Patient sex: M
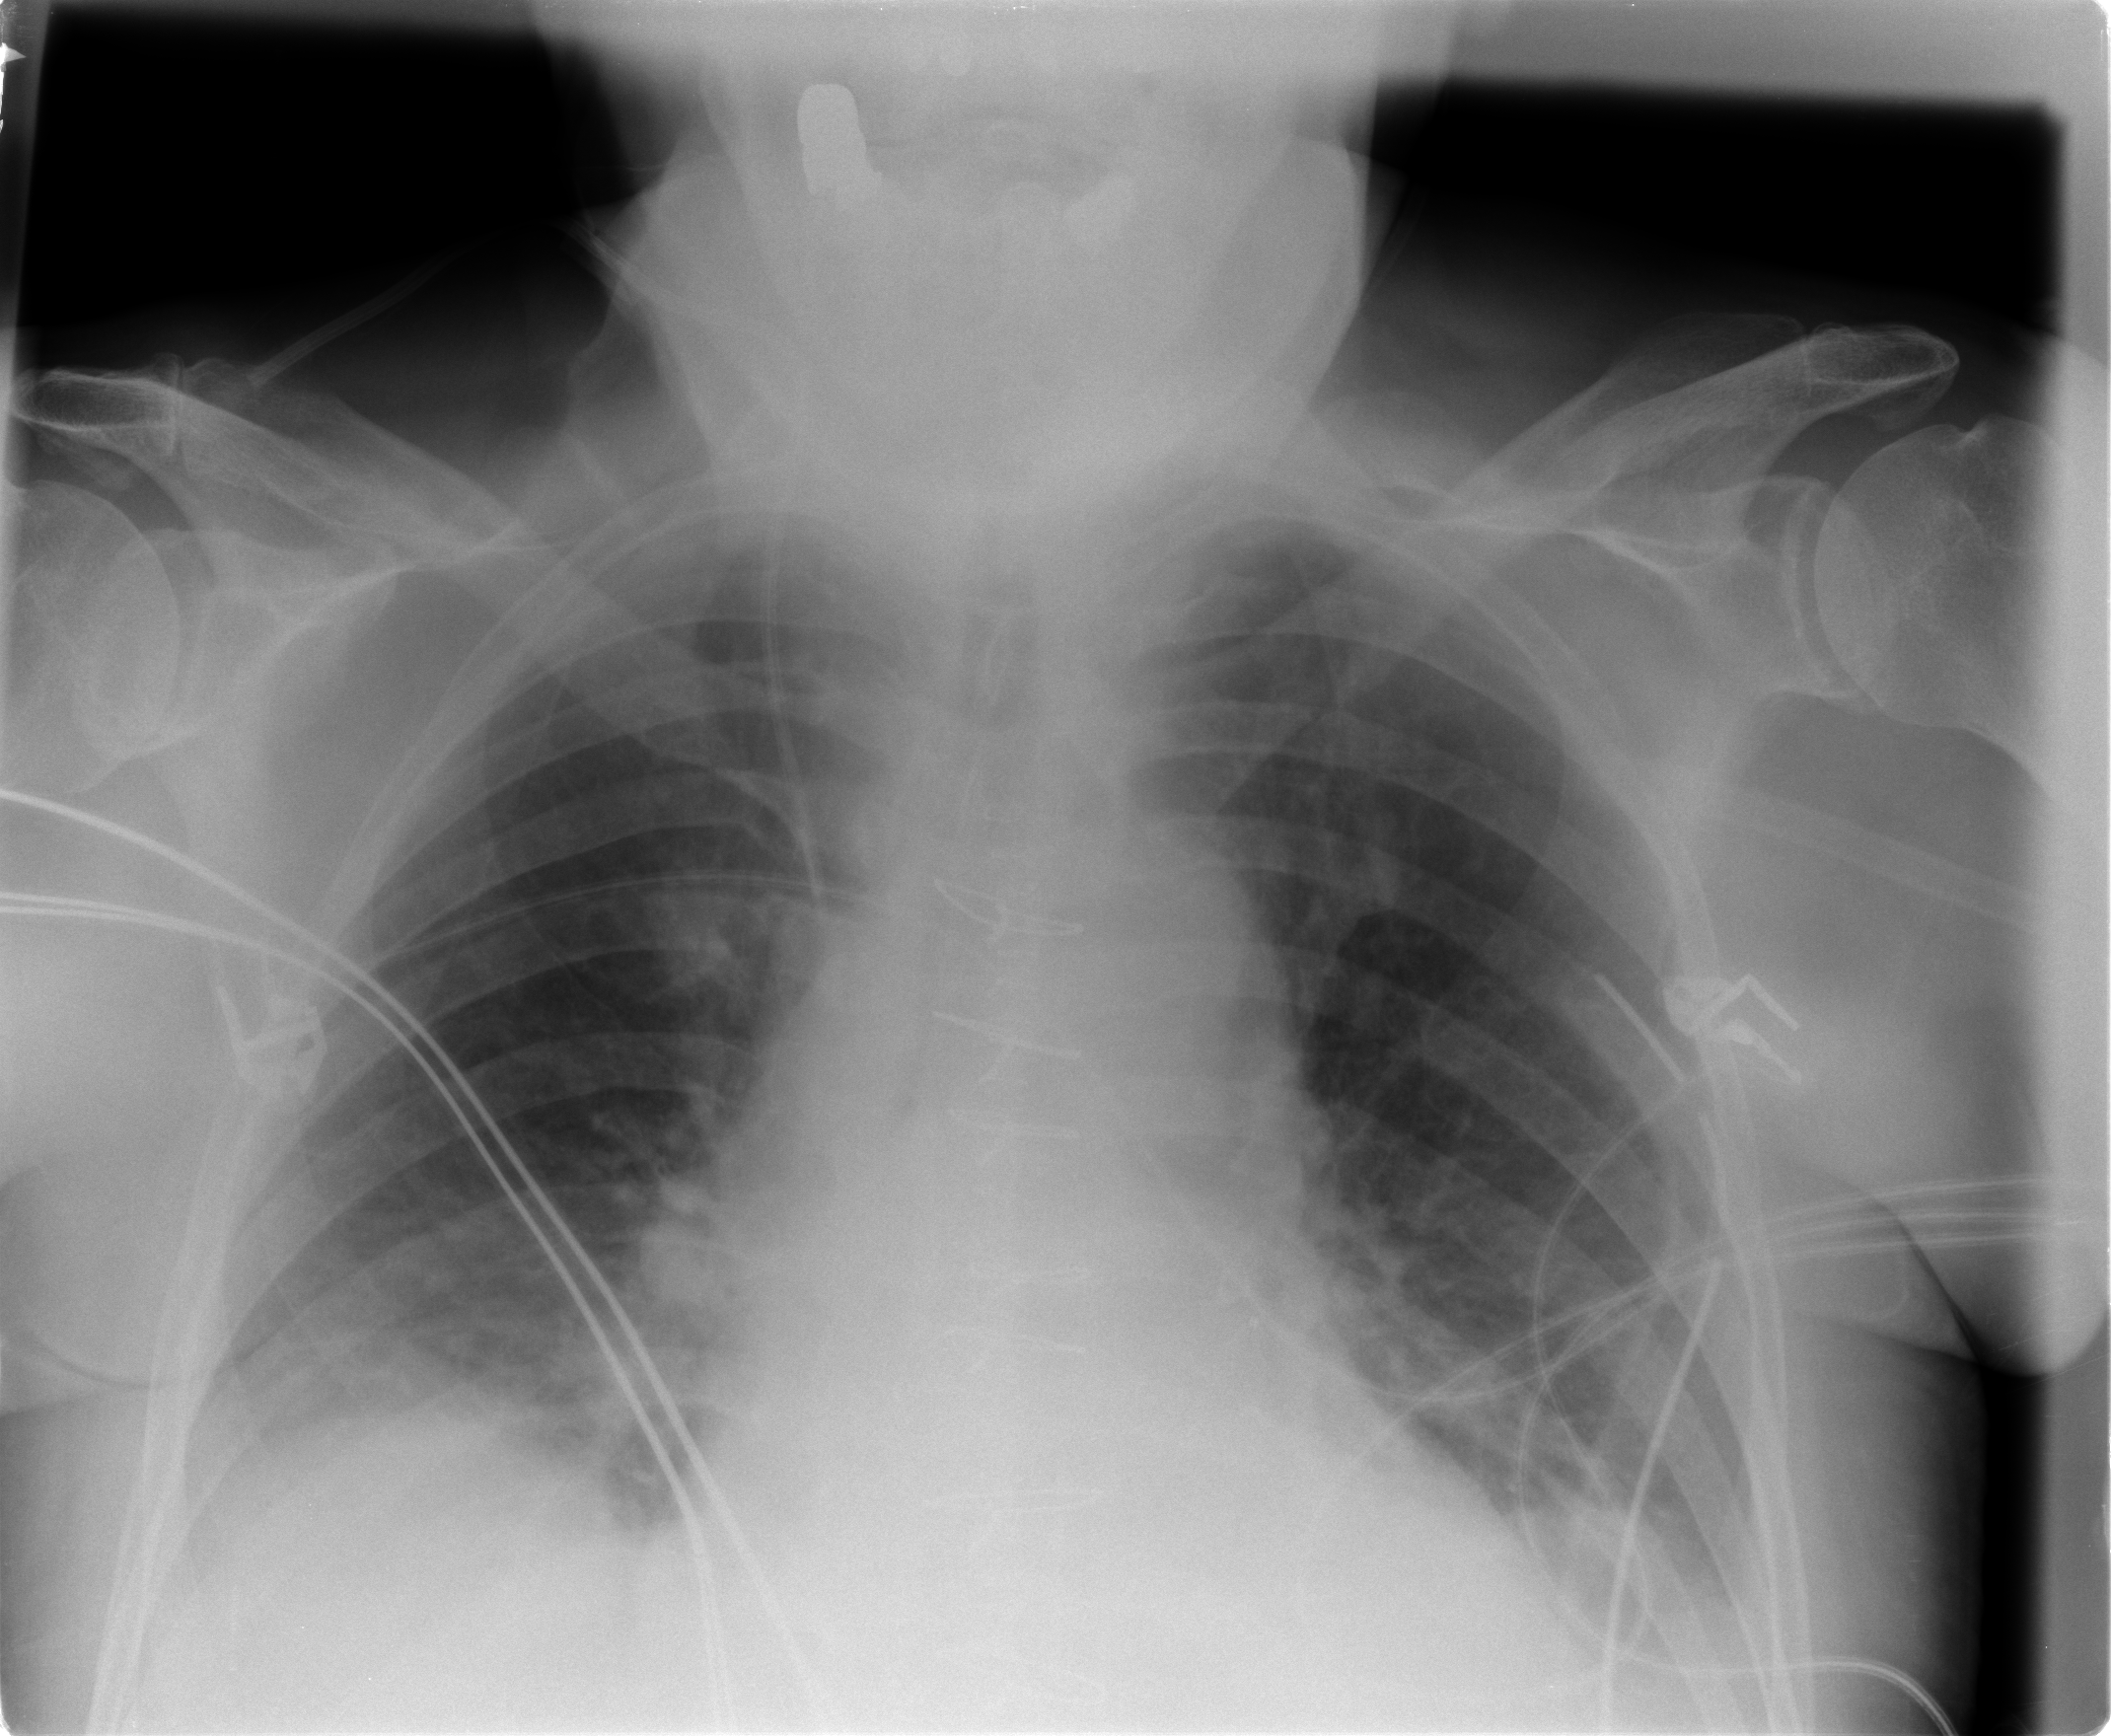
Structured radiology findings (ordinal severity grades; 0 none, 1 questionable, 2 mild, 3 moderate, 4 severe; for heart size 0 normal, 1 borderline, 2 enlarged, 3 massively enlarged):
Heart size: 2
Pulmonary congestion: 1
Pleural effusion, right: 2
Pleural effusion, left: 2
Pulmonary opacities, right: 1
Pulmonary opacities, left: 0
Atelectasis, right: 2
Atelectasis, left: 1